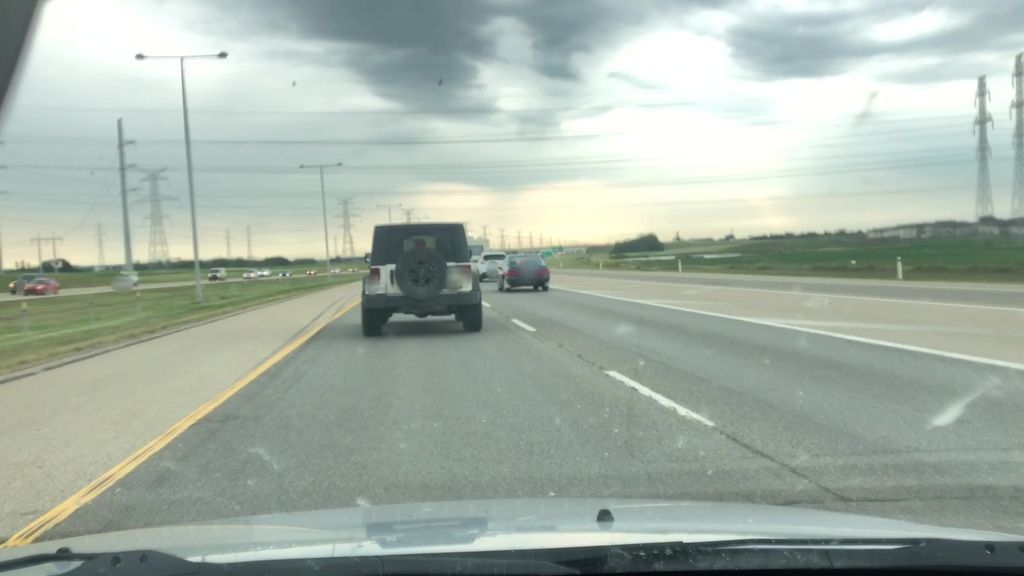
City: edmonton